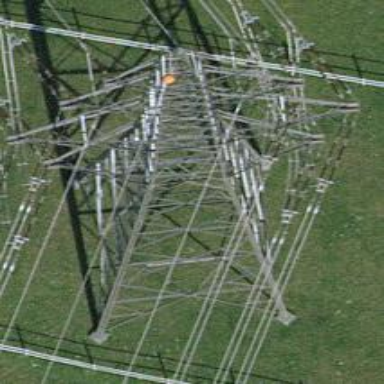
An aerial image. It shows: Power line with 8 cables. The wires are arranged as double-double-single.